Interaction volume radius: 5 \u00c5
Interaction volume height: 20 \u00c5
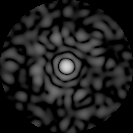
Disorder parameter: 0.8237